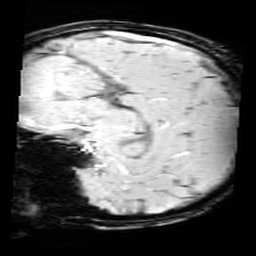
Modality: SWI
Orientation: sagittal
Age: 10
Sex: male
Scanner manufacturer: siemens
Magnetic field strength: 3 T
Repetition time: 0.027 s
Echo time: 0.02 s